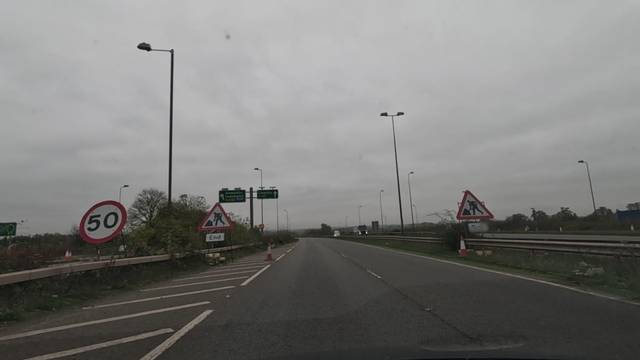
Region: United Kingdom
Coordinates: 52.446, -1.693